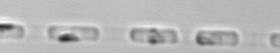
Label: Skeletonema